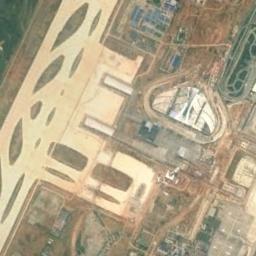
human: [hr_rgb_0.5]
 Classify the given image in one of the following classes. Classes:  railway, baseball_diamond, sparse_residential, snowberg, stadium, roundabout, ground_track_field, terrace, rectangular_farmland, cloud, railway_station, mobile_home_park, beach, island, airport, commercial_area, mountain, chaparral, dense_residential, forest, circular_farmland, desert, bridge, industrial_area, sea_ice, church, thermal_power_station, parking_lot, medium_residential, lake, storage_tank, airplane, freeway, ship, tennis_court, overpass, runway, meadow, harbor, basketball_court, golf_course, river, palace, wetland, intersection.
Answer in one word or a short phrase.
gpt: airport